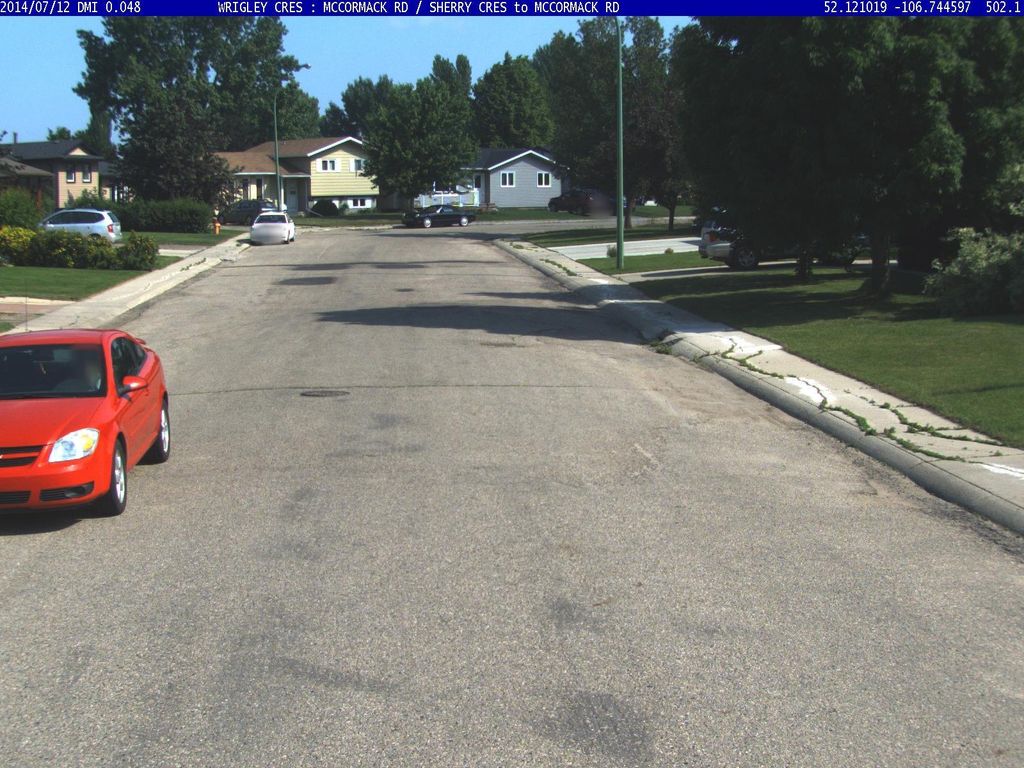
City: saskatoon